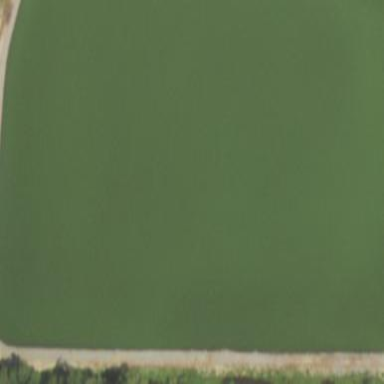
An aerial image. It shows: Pond surrounded by natural water.